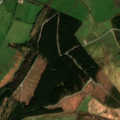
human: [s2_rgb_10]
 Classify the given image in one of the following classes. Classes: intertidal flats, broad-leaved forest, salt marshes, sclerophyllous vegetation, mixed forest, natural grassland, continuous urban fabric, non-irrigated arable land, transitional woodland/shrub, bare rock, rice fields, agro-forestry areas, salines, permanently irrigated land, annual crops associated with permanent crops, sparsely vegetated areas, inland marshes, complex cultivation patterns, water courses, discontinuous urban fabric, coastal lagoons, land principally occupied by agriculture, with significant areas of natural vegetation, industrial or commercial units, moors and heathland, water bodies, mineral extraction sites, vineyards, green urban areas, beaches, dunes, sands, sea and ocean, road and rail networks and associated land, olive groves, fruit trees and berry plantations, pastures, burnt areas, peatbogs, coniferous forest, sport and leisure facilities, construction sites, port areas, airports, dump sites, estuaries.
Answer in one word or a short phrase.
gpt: pastures, coniferous forest, mixed forest, natural grassland, peatbogs